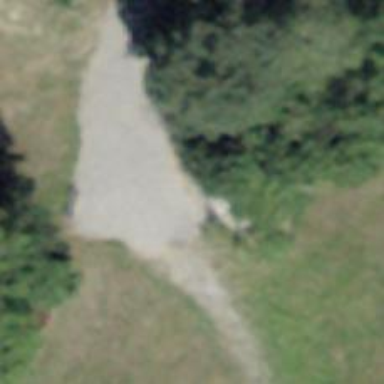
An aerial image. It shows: Bench for seating.